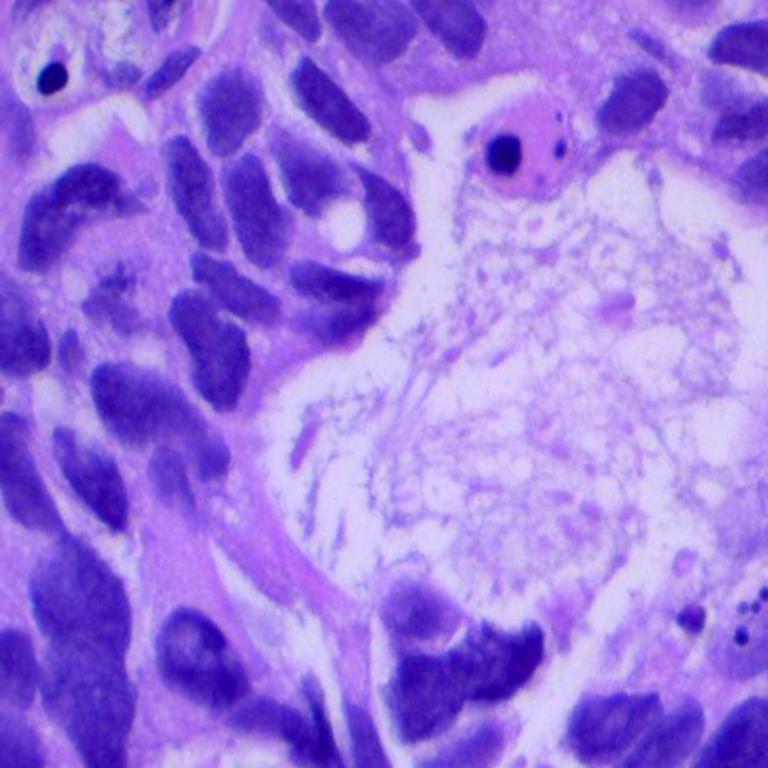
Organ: lung
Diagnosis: adenocarcinomas